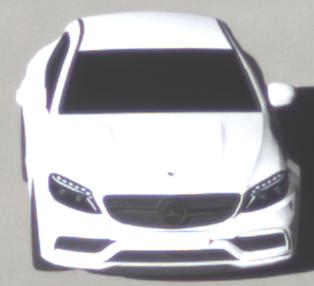
Make: Mercedes-Benz
Model: C 43 AMG
Detailed model: C-Class (205) AMG Limousine
Model produced from: 2016/10
Model produced until: 2018/04
Doors: 4
Color: white
Road condition: dry road
Daytime: morning or afternoon
Contrast: high contrast